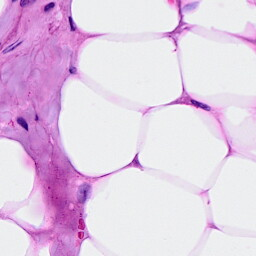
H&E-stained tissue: Breast